Question: As stated above, I use the Matlab engine in combination with Eclipse CDT and C++. When compiling my code, everything works fine. Eclipse just keeps buggin me with a Error-Tooltip stating
'''
Invalid arguments '
Candidates are:
mxArray_tag * mxCreateNumericMatrix_730(?, ?, enum {matrix.h:6580}, enum {matrix.h:7366})
'
'''
Like I said - everything compiles just fine. Has anybody faced similar problems?
---
EDIT: the bad line of code goes:
'''
mxArray *result = mxCreateNumericMatrix(1, 1, mxDOUBLE_CLASS, mxREAL);
'''
which results in (literally) bugging me with the following tooltip:

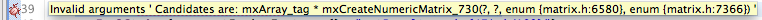
Answer: After some research the problem seems to be the used by Eclipse CDT. Manually rebuilding the index via 'Eclipse > Preferences > C/C++ > Indexer' and ensuring, that the indexer is properly activated (which it was in my case) and then pressing starts the index-rebuilding process. After this was done (which took about 10 seconds) the problem had vanished.
---
@Nzbuu: thank you for your idea - actually I tried that one, too - explicitly casting to mwSize which changed nothing. I checked also the enums, which were perfectly ok. The problem was - as stated above - the inde